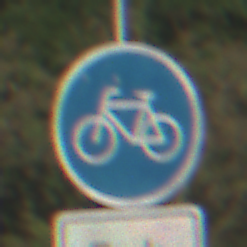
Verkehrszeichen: Radweg
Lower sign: HinweisDurchVerbaleAngabe2
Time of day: MorningAfternoon
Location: Outdoor (RoadRail)
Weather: Clear
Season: NotSpecified
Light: Natural